Question: as per topic, I am new to web development and have issues trying to use jeditable in a Django template.
To be specific, I have copied jeditable.js into a local filepath.
It says /users/funnynode/doyourwork/jeditable.js
However when I try to add source on the django template it's not working

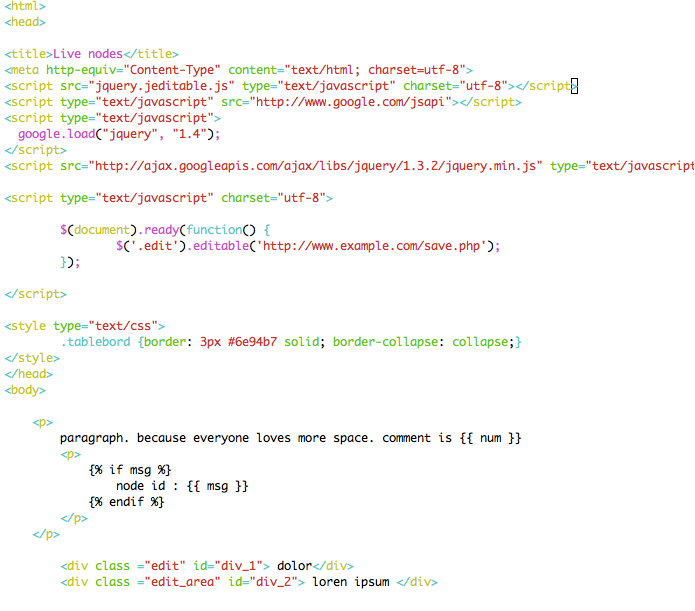
Answer: You actually need to look into serving static files in django
<URL>
You can also find an example over here <URL>